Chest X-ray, AP view. Patient: 76 years old, sex M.
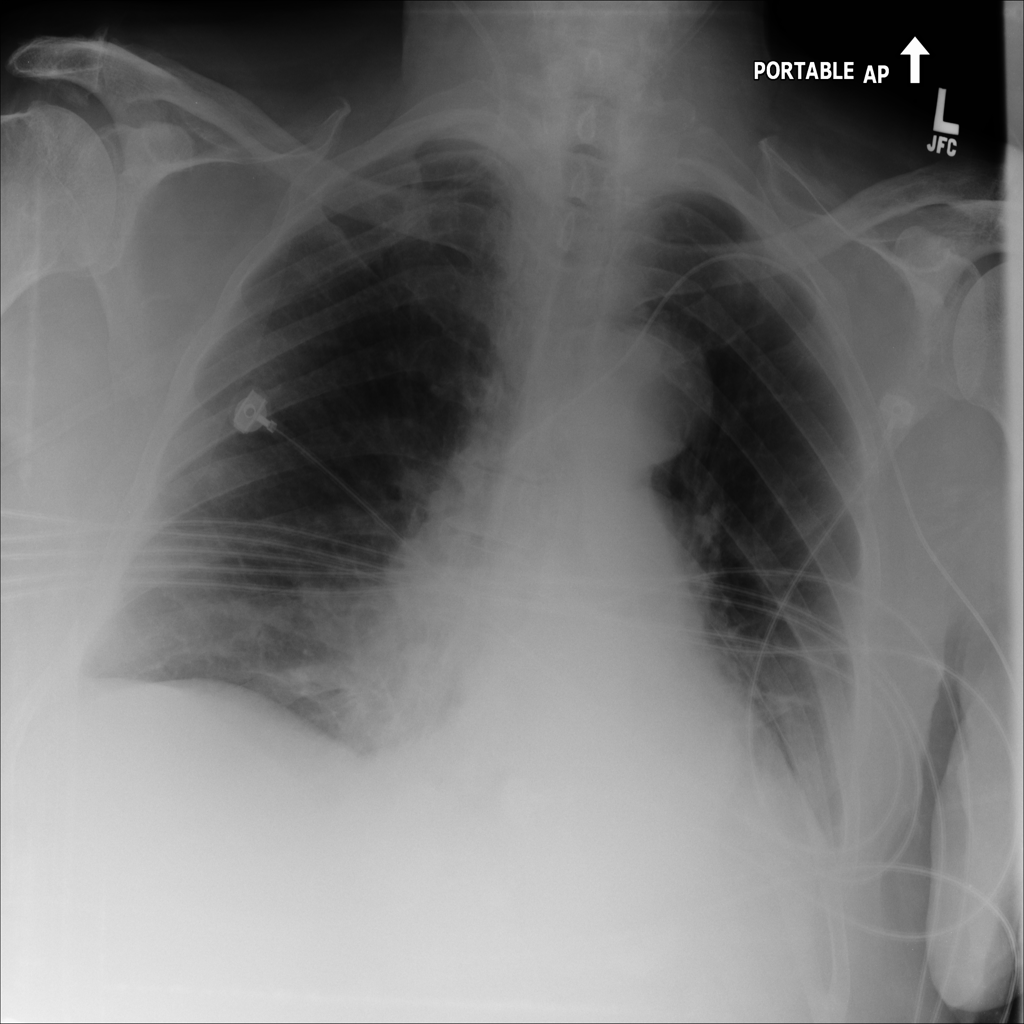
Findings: No Finding